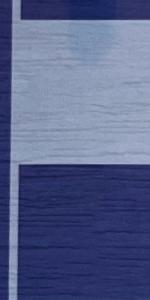
Label: Empty